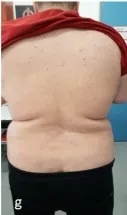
Psoriatic lesions of patient 2. (
e-
h) Psoriatic lesions of second patient after treatment with brodalumab.
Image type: medical_photograph (skin_photograph)